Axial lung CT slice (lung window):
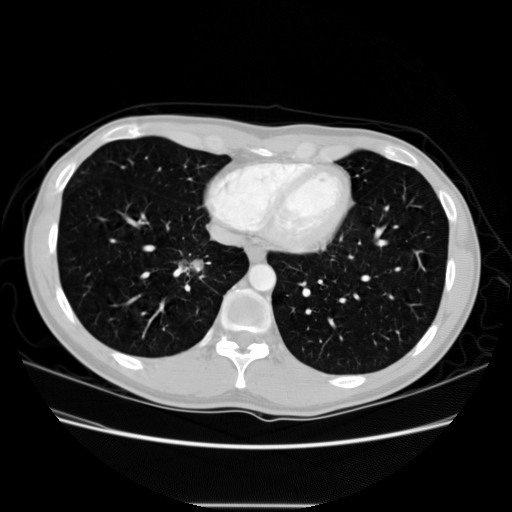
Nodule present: yes
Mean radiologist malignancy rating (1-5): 5